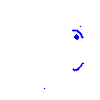
Particle: electron